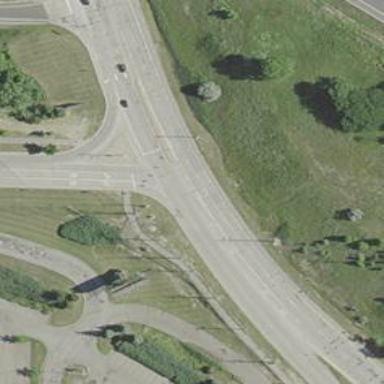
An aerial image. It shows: Secondary road.